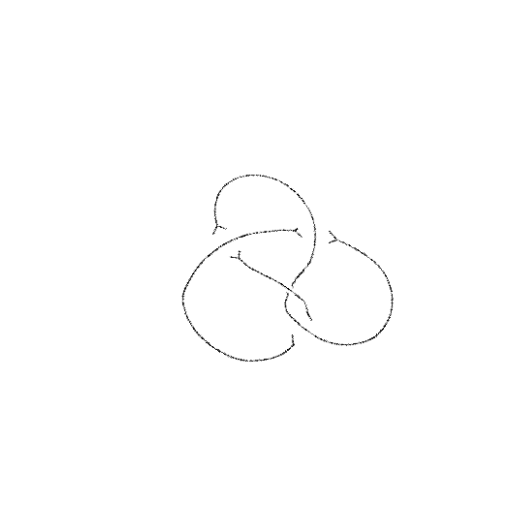
Crossing number: 4